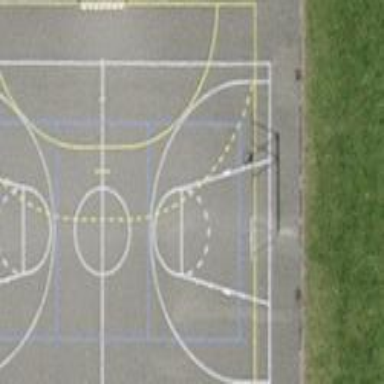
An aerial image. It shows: Concrete basketball pitch for leisure land.